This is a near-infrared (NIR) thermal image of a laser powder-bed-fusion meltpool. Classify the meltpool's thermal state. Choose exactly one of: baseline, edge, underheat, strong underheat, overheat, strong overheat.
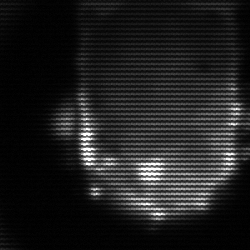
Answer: baseline